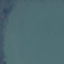
Label: SeaLake